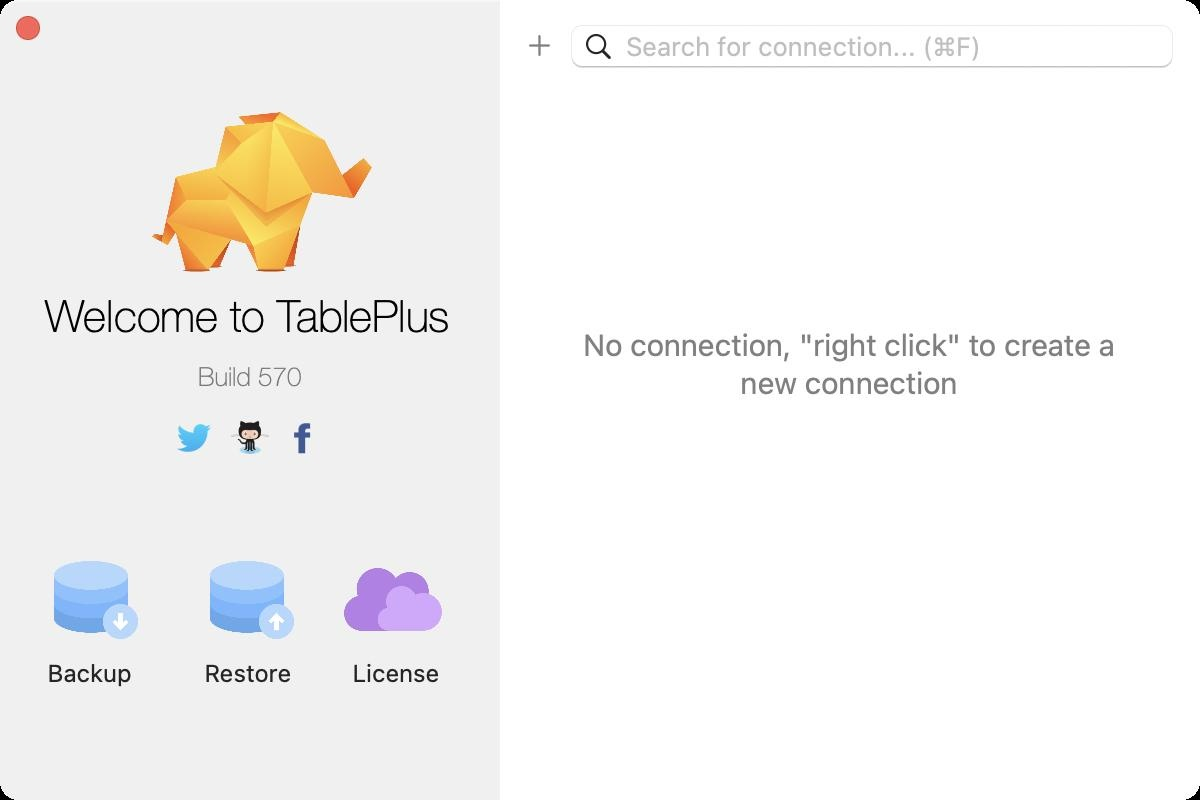
Accessibility tree:
{"name": "", "role": "AXWindow", "description": null, "role_description": "standard window", "value": null, "position": "456.00;310.00", "size": "600;400", "children": [{"name": null, "role": "AXImage", "description": "elephant", "role_description": "image", "value": null, "position": "76.00;40.00", "size": "110;110", "children": []}, {"name": null, "role": "AXStaticText", "description": null, "role_description": "text", "value": "Welcome to TablePlus", "position": "18.00;145.00", "size": "213;27", "children": []}, {"name": null, "role": "AXStaticText", "description": null, "role_description": "text", "value": "Build 570", "position": "58.00;180.00", "size": "134;20", "children": []}, {"name": null, "role": "AXStaticText", "description": null, "role_description": "text", "value": "Backup", "position": "18.00;329.00", "size": "54;16", "children": []}, {"name": null, "role": "AXStaticText", "description": null, "role_description": "text", "value": "License", "position": "169.00;329.00", "size": "58;16", "children": []}, {"name": "", "role": "AXButton", "description": null, "role_description": "button", "value": null, "position": "27.00;279.00", "size": "42;42", "children": []}, {"name": null, "role": "AXStaticText", "description": null, "role_description": "text", "value": "Restore", "position": "92.00;329.00", "size": "64;16", "children": []}, {"name": "", "role": "AXButton", "description": null, "role_description": "button", "value": null, "position": "172.00;275.00", "size": "49;49", "children": []}, {"name": "", "role": "AXButton", "description": null, "role_description": "button", "value": null, "position": "115.00;209.00", "size": "20;20", "children": []}, {"name": "", "role": "AXButton", "description": null, "role_description": "button", "value": null, "position": "87.00;209.00", "size": "20;20", "children": []}, {"name": "", "role": "AXButton", "description": null, "role_description": "button", "value": null, "position": "141.00;209.00", "size": "20;20", "children": []}, {"name": "", "role": "AXButton", "description": null, "role_description": "button", "value": null, "position": "105.00;279.00", "size": "42;42", "children": []}, {"name": null, "role": "AXTextField", "description": null, "role_description": "search text field", "value": "", "position": "285.00;12.00", "size": "302;22", "children": [{"name": "", "role": "AXButton", "description": "search", "role_description": "button", "value": null, "position": "287.00;12.00", "size": "25;22", "children": []}]}, {"name": null, "role": "AXScrollArea", "description": null, "role_description": "scroll area", "value": null, "position": "250.00;37.00", "size": "350;363", "children": [{"name": null, "role": "AXOutline", "description": null, "role_description": "outline", "value": null, "position": "250.00;37.00", "size": "350;363", "children": [{"name": null, "role": "AXColumn", "description": null, "role_description": "column", "value": null, "position": "260.00;37.00", "size": "330;363", "children": []}]}]}, {"name": null, "role": "AXStaticText", "description": null, "role_description": "text", "value": "No connection, \"right click\" to create a new connection", "position": "254.00;163.00", "size": "341;44", "children": []}, {"name": "", "role": "AXButton", "description": "add", "role_description": "button", "value": null, "position": "254.00;6.50", "size": "32;32", "children": []}, {"name": null, "role": "AXButton", "description": null, "role_description": "close button", "value": null, "position": "7.00;6.00", "size": "14;16", "children": []}]}